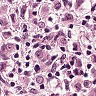
Metastatic tissue present: yes